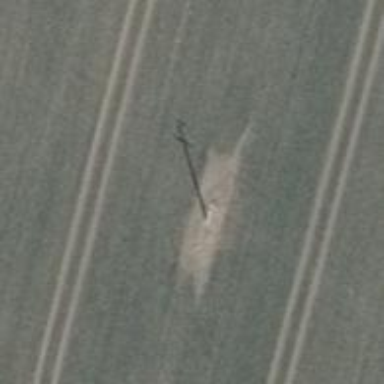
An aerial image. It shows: Power pole.